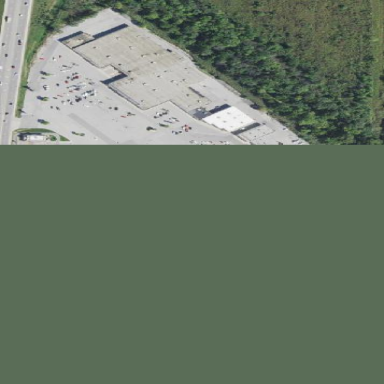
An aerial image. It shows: Retail area.